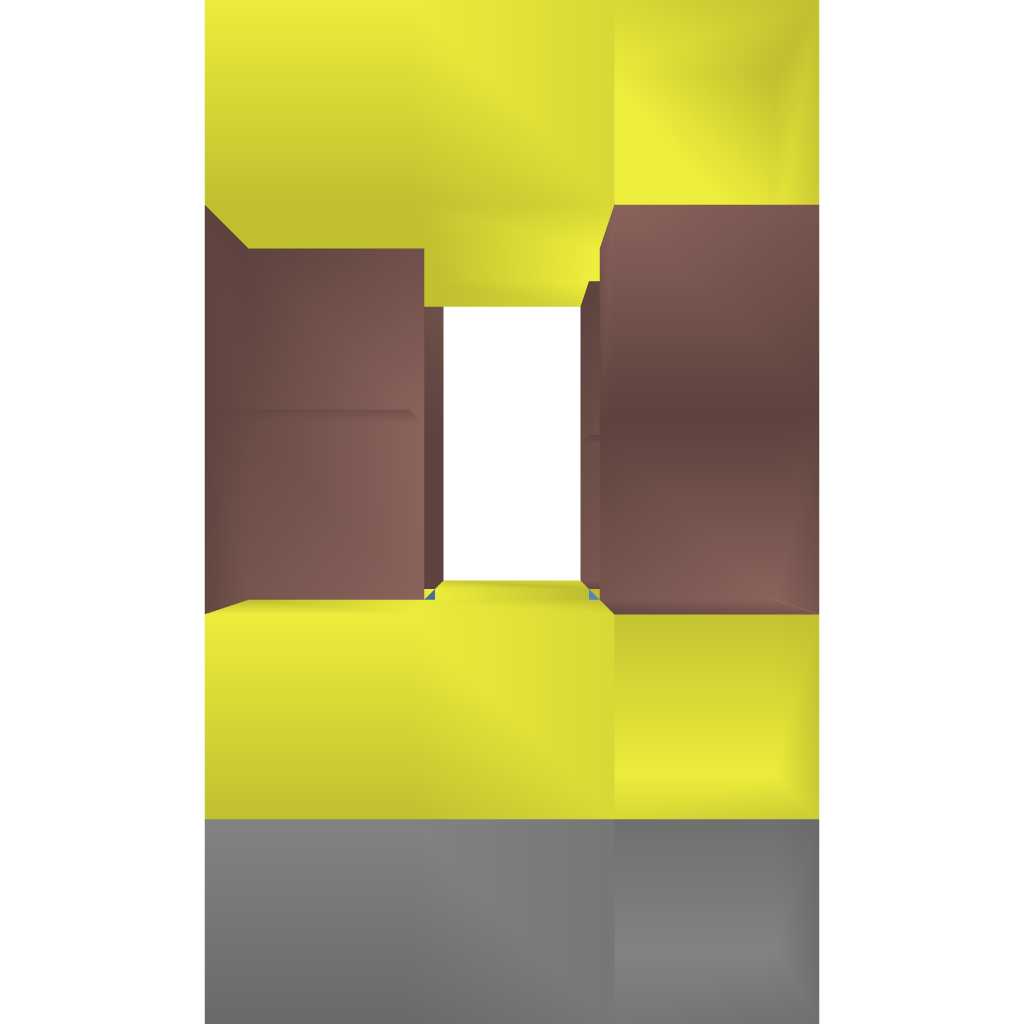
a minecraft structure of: Herobrine's Well bad low quality